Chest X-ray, PA view. Patient: 53 years old, sex M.
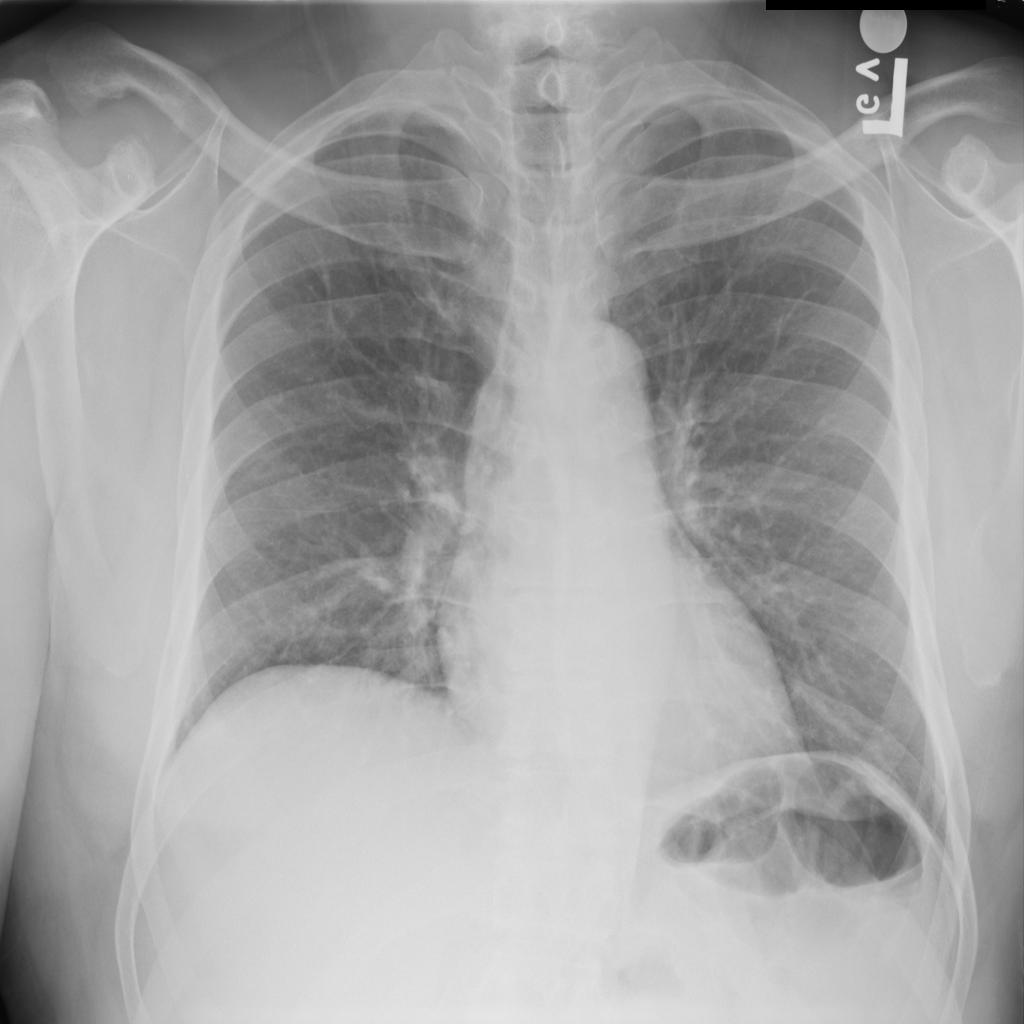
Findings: No Finding